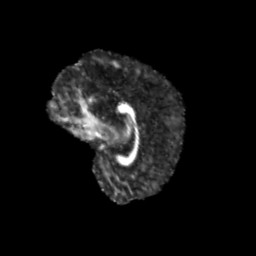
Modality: FA
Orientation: sagittal
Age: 13
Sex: female
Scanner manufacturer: siemens
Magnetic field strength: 3 T
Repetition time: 3.8 s
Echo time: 0.07 s